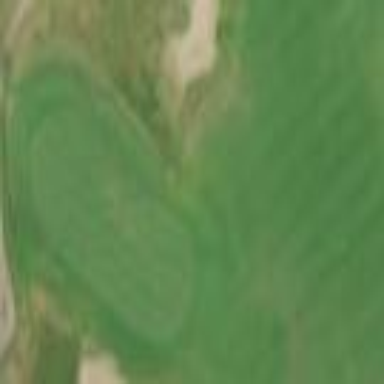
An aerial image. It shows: Rough area in golf course.